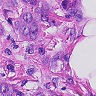
Metastatic tissue present: yes